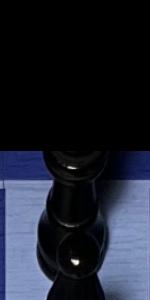
Label: King_Black